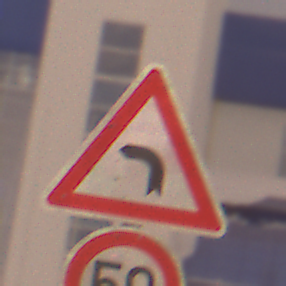
Verkehrszeichen: KurveLinks
Zusatzzeichen unten: Geschwindigkeit50
Umgebung: Outdoor, Urban
Tageszeit: Night
Wetter: Overcast
Licht: Artificial
Jahreszeit: Winter
Kontrast: MediumContrast